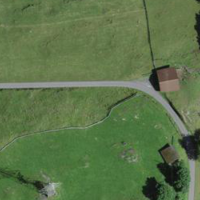
EUNIS habitat code: 24
Species observed at this site:
Campanula trachelium